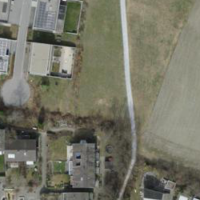
EUNIS habitat code: 55
Species observed at this site:
Galeopsis tetrahit